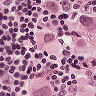
Metastatic tissue present: yes